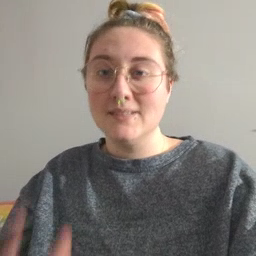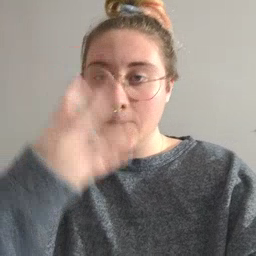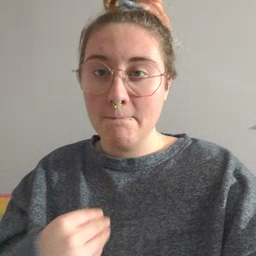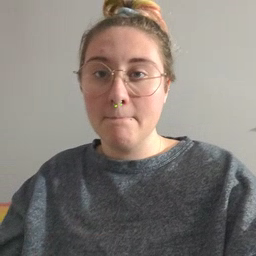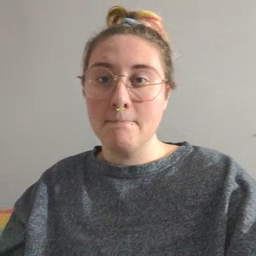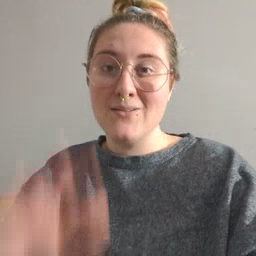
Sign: sleep